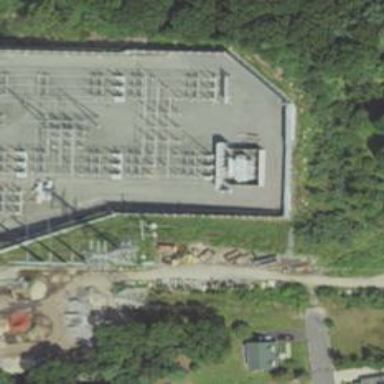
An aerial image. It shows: Switch for power supply.